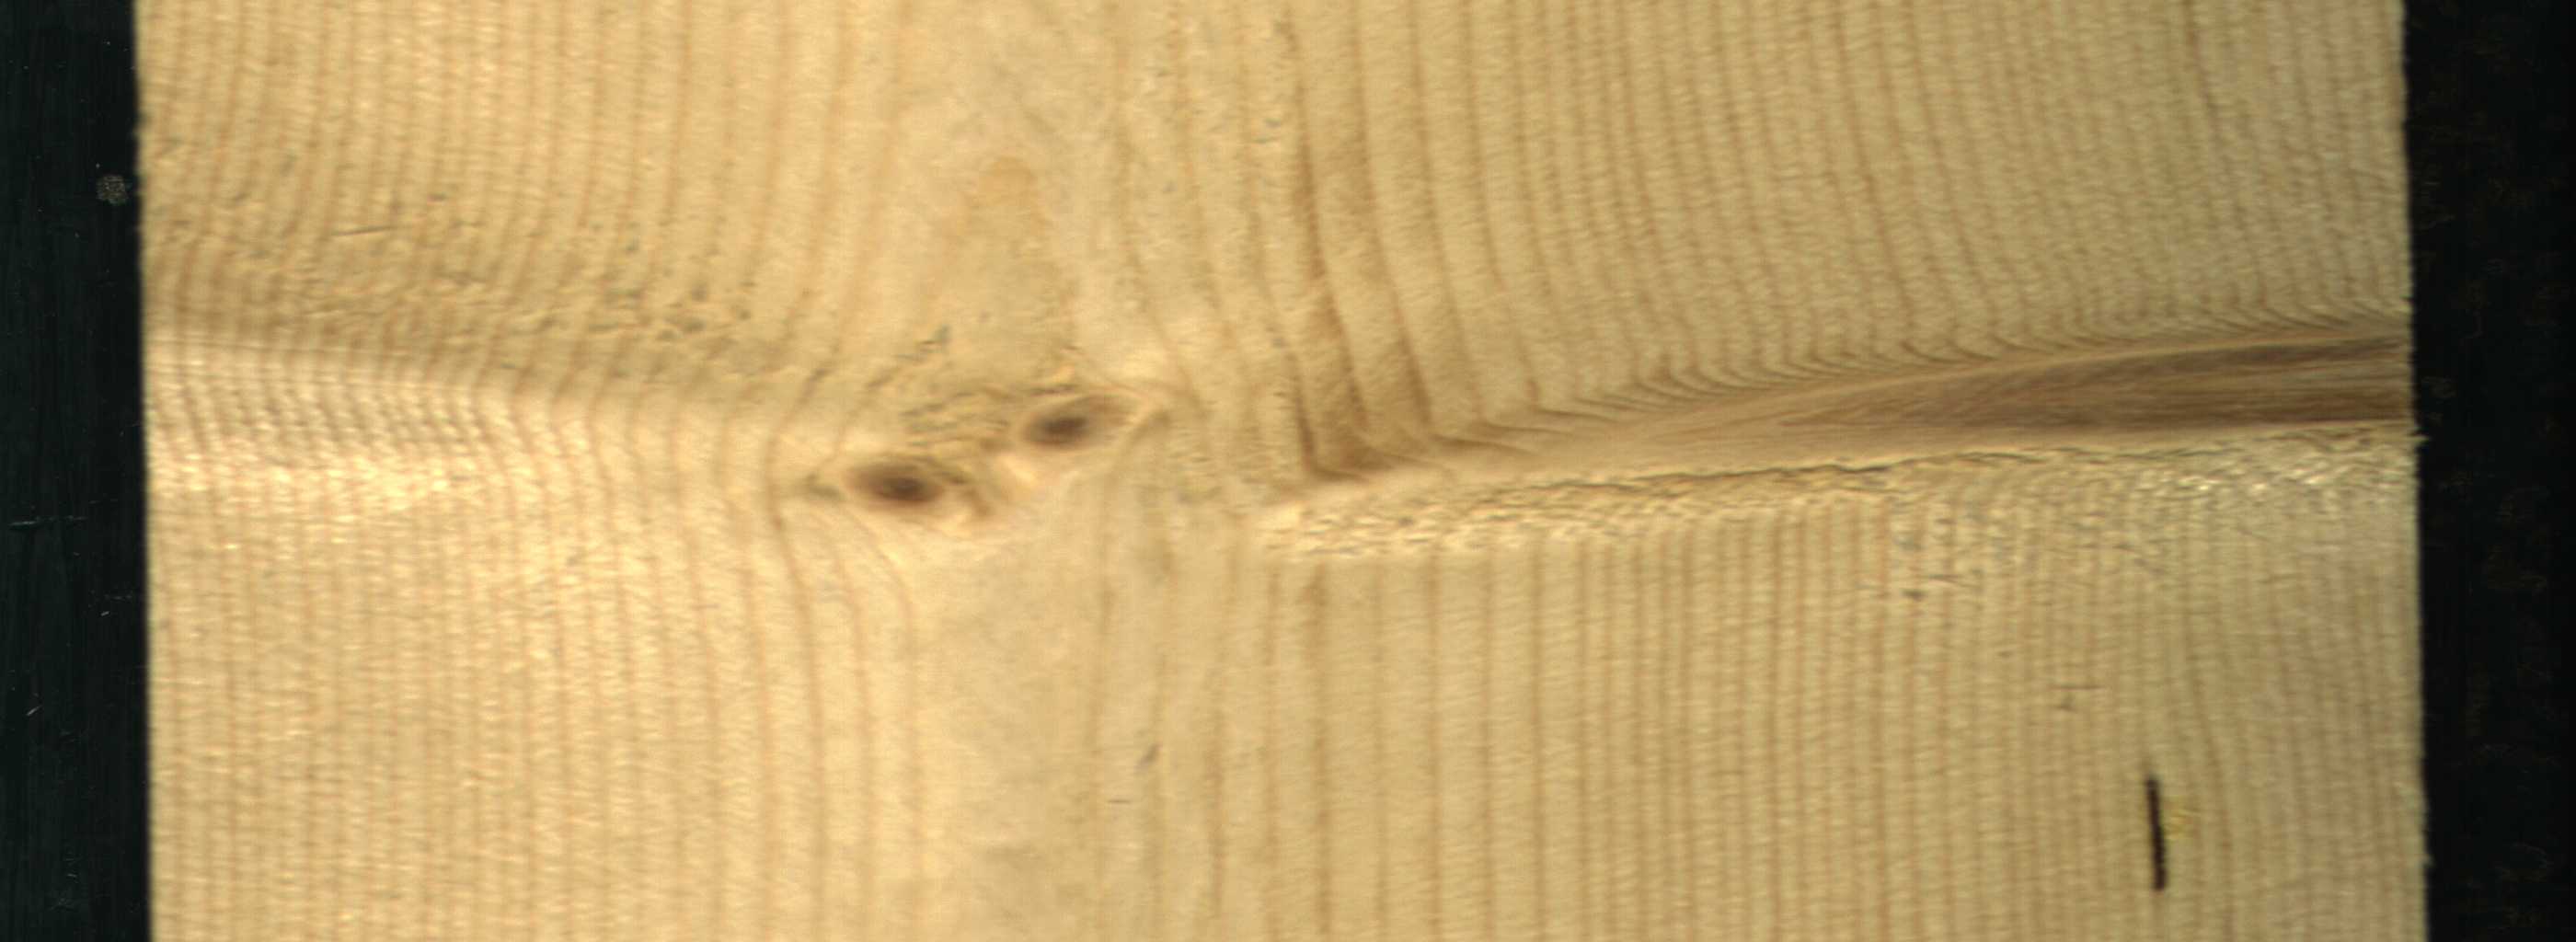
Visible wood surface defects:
resin
Live_Knot
Live_Knot
Live_Knot